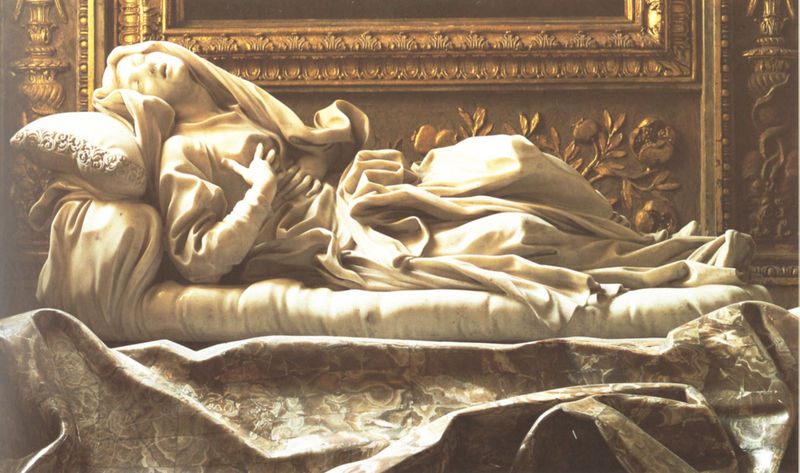
Titel: Die selige Ludovica Albertoni
Künstler: Giovanni Lorenzo Bernini
Standort: Rom, S. Francesco a Ripa (EU - I - Latium)
Schlagwörter: schlaf, weiß, frau, marmor, teppich, alt, jung, barock, kleidung, tod, trauer, gold, mantel, seide, skulptur, kissen, bett, faltenwurf, religion, rom, liege, sterben, christlich, schmerz, dramatisch, heilige, heilig, textil, maria, drama, verzückung, grabmal, extase, theresa, orgasmus, religon